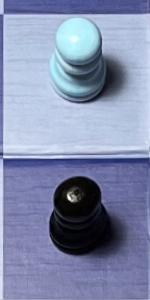
Label: Pawn_Black